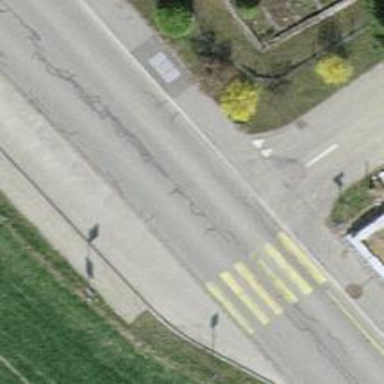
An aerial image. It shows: Bus stop with stop position for public transport.